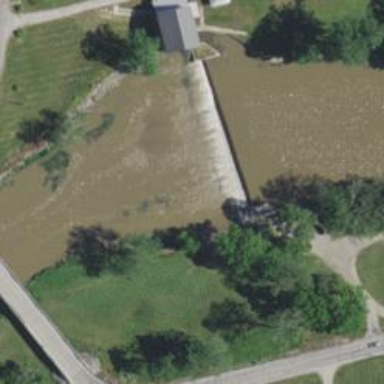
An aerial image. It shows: Fish pass along the waterway.